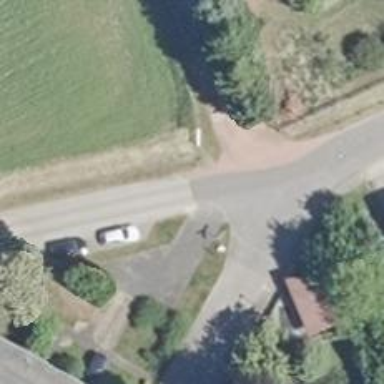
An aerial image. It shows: Residential road.